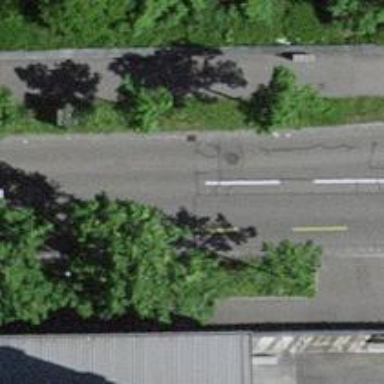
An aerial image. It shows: Asphalt primary highway with cycle lane on the left and cycle track on the right.